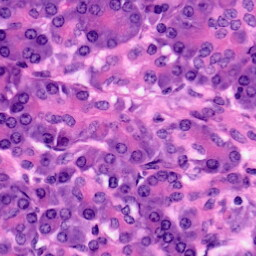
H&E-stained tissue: Pancreatic